Lunar surface albedo tile
Center latitude: 7.792
Center longitude: 43.151
Resolution (meters per pixel, mean): 132.3
Tile area (km^2): 17817.36
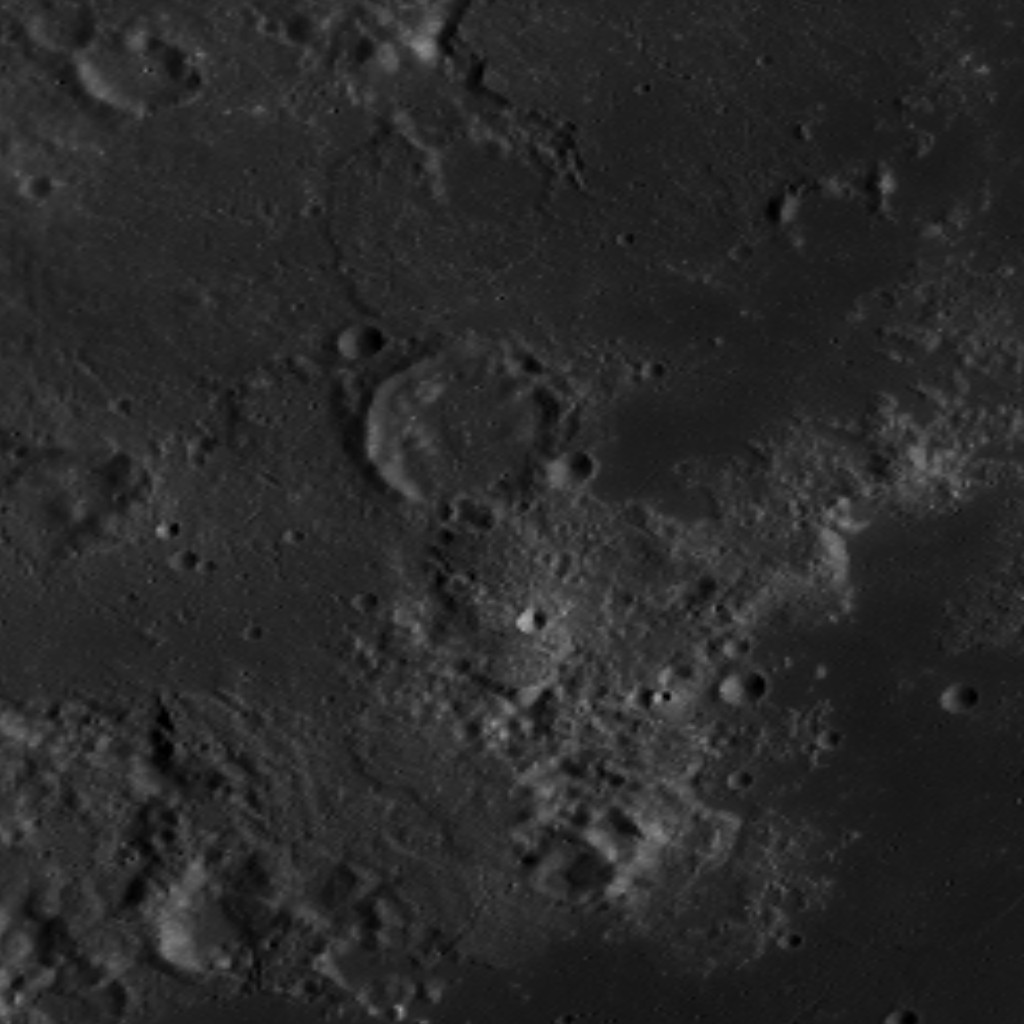